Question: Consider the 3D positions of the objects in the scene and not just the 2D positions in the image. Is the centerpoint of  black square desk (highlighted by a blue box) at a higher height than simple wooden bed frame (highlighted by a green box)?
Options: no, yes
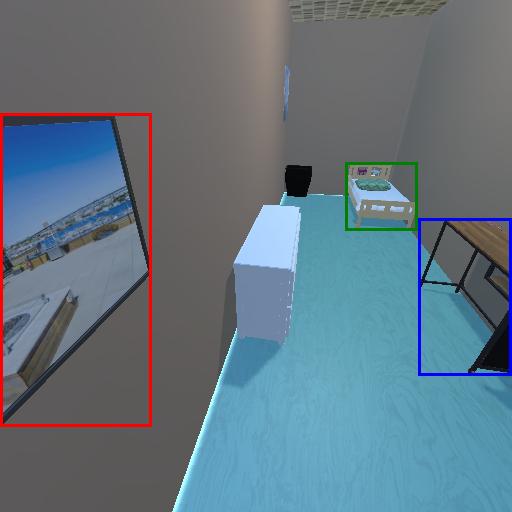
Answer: no